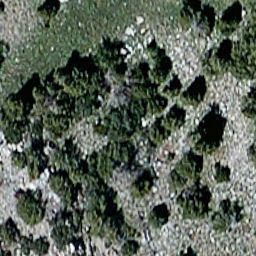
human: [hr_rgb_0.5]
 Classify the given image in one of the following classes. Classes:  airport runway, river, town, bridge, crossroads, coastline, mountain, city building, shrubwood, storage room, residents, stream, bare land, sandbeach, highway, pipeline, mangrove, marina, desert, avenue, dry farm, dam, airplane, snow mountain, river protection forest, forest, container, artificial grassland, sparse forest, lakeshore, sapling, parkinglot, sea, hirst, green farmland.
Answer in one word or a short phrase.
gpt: sparse forest